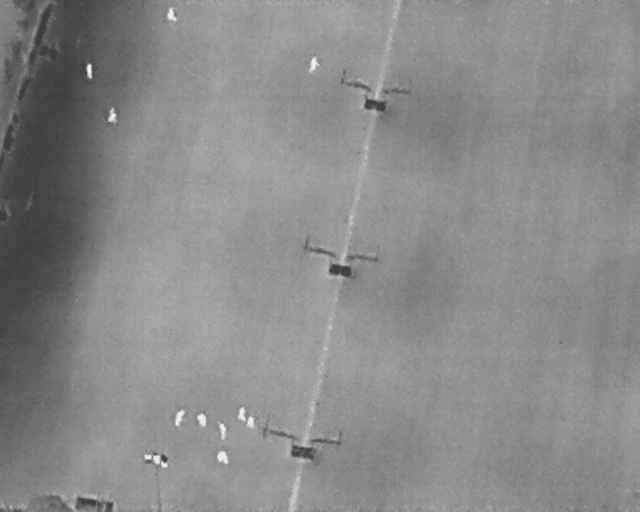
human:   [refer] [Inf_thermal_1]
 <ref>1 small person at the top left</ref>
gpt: <box>[[12, 13, 15, 14, 2]]</box>

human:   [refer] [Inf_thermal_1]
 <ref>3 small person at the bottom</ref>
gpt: <box>[[30, 81, 32, 83, 2], [36, 80, 39, 81, 2], [38, 81, 40, 83, 2]]</box>

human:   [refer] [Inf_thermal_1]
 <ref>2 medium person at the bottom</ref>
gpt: <box>[[33, 83, 36, 84, 2], [33, 88, 35, 90, 2]]</box>

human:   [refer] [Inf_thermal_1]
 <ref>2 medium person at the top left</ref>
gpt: <box>[[25, 1, 27, 3, 2], [16, 21, 18, 23, 2]]</box>